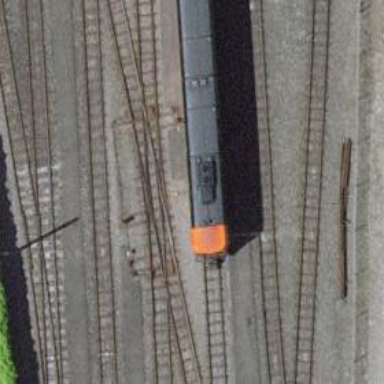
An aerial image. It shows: Narrow-gauge railway in service yard. The railway is electrified with contact line.